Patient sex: M
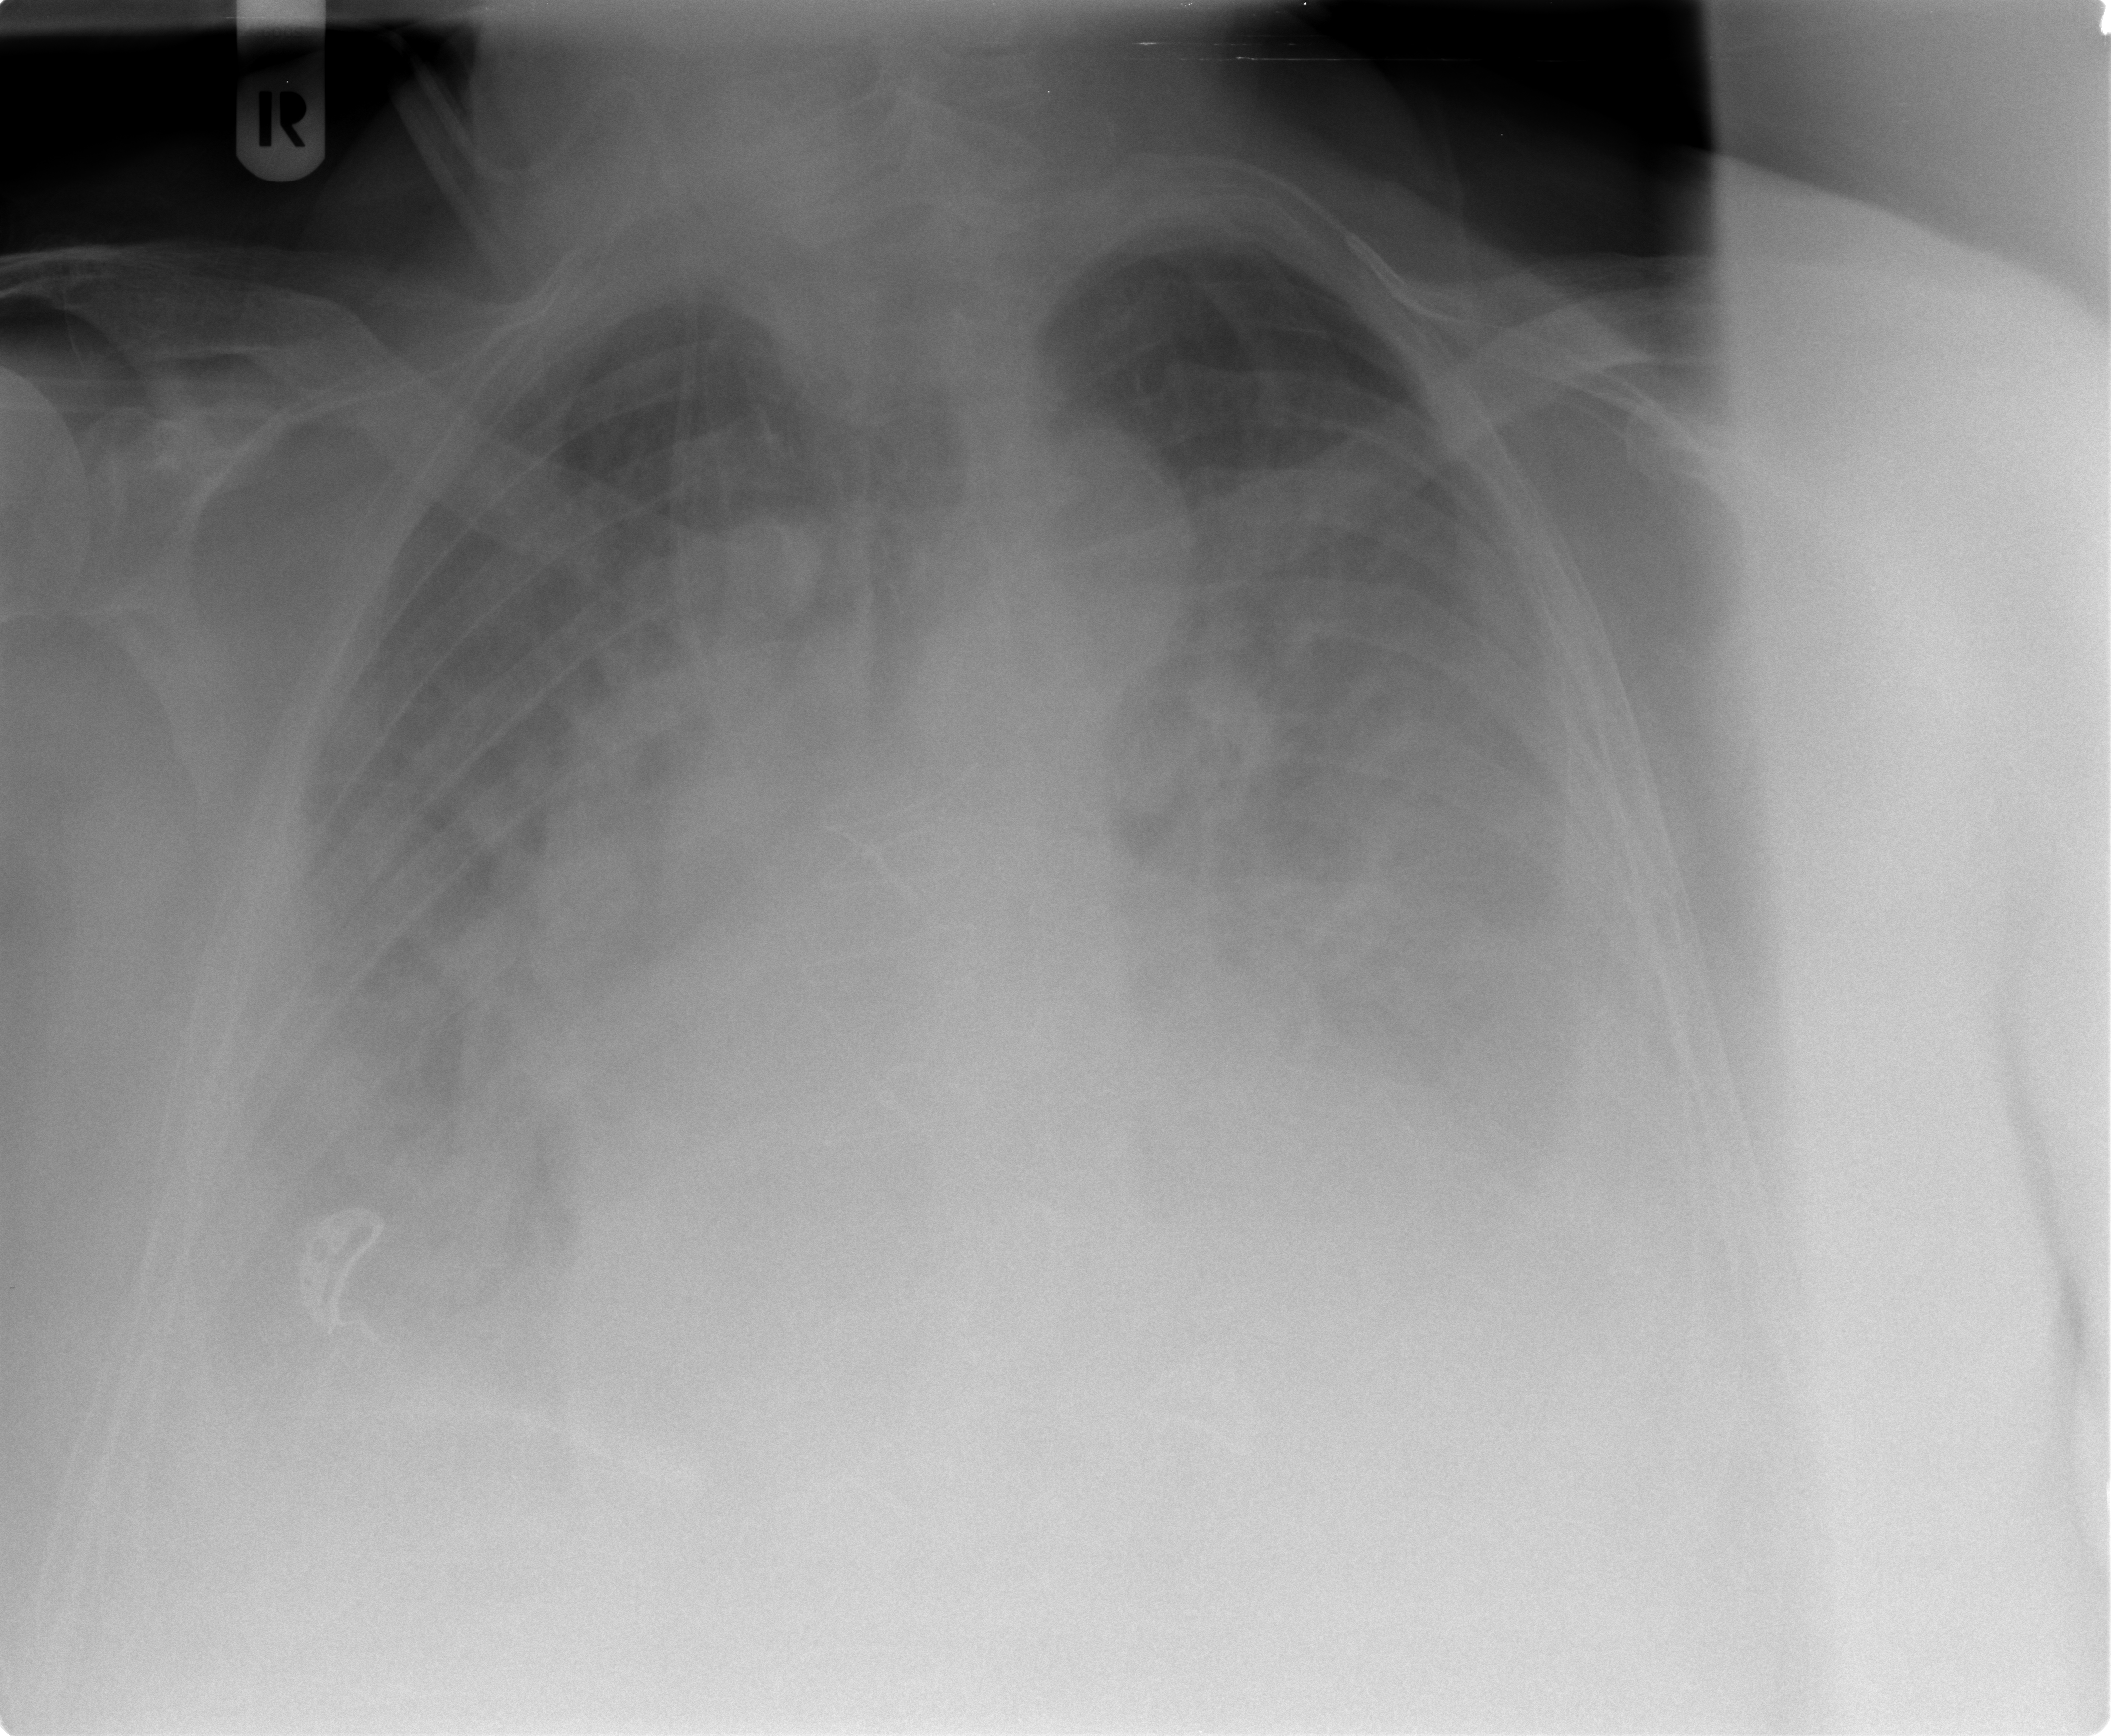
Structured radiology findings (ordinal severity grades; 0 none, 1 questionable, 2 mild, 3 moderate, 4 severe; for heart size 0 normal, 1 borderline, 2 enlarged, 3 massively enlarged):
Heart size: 2
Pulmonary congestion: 3
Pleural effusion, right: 2
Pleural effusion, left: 2
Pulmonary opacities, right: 2
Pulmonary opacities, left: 2
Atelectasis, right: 2
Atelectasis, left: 2